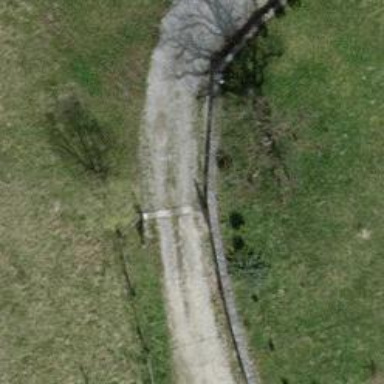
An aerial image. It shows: Gate.